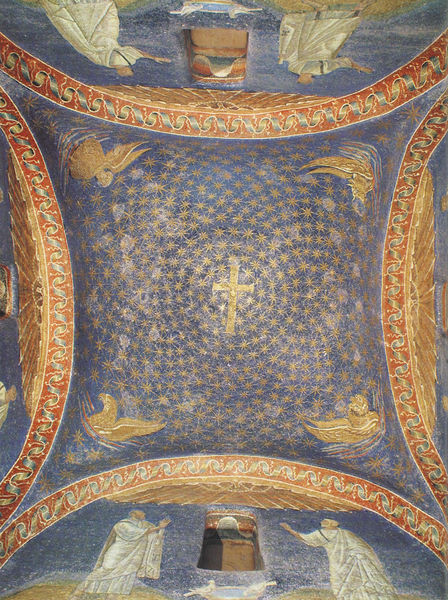
Titel: Mausoleum der Galla Placidia
Standort: Ravenna, Mausoleum der Galla Placidia (EU - I - Emilia-Romagna)
Schlagwörter: blau, gemälde, dach, kirche, gold, engel, kreuz, sterne, fresko, wandbild, apostel